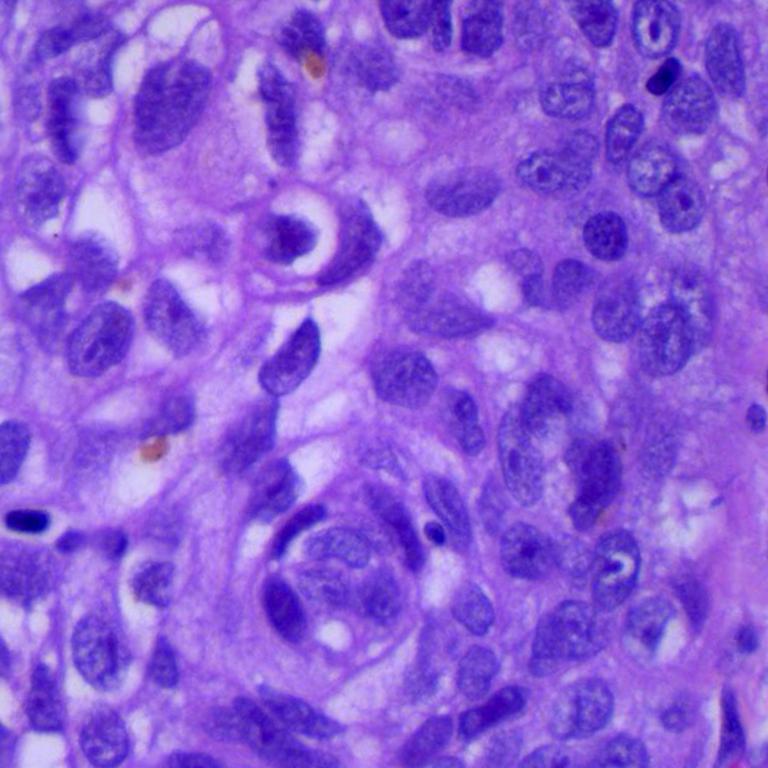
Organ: lung
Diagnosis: squamous carcinomas